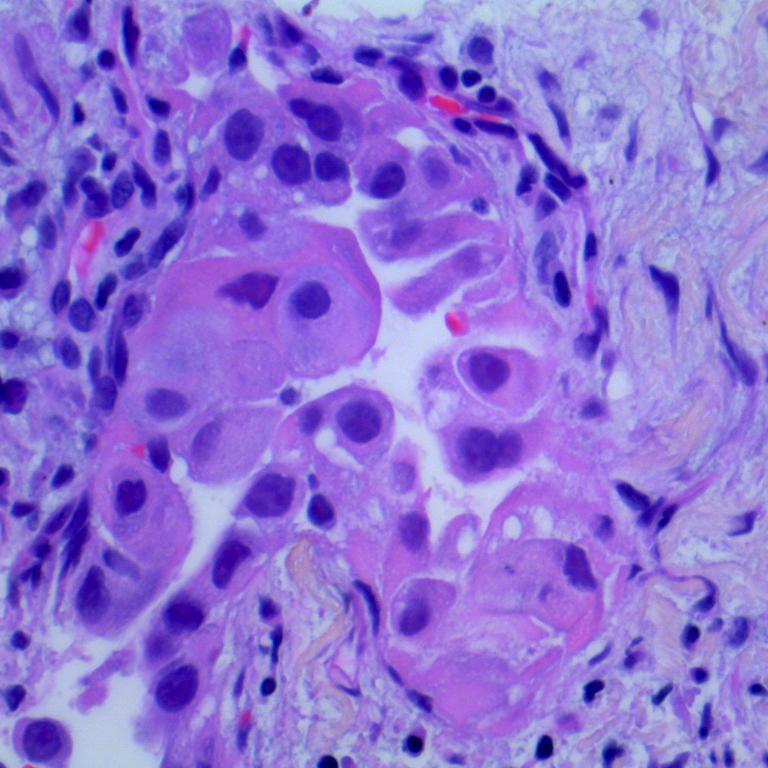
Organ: lung
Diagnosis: adenocarcinomas